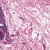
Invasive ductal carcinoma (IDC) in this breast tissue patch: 0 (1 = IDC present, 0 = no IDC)